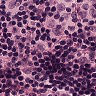
Metastatic tissue present: no